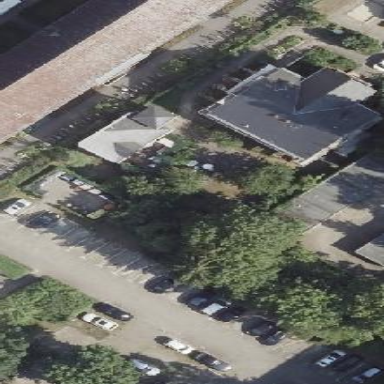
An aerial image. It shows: Group of garages.